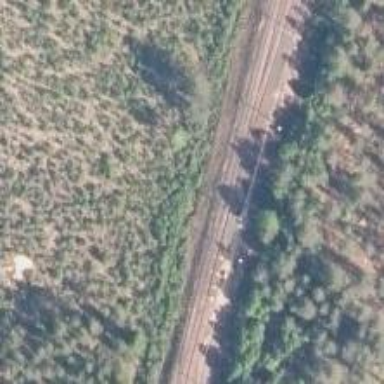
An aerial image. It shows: Railway with continuous electrified contact lines.